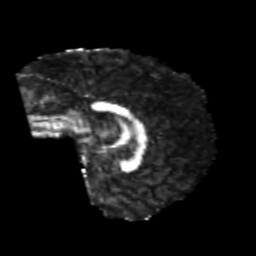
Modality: FA
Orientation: sagittal
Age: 22
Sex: female
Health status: healthy
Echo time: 0.074 s